Brain MRI, t2w sequence, axial 2D slice.
Patient: age 29, sex F, weight 95 kg, height 1.95 m
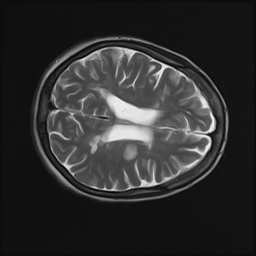